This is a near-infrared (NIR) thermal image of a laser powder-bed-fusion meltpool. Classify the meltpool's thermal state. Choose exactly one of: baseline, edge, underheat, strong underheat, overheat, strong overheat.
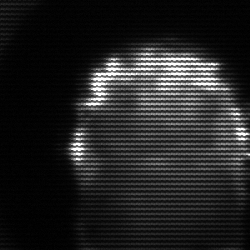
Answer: baseline